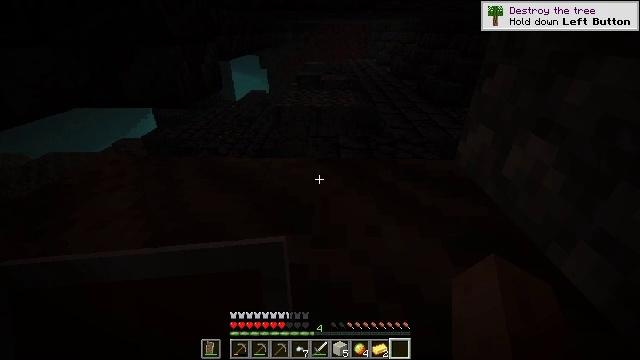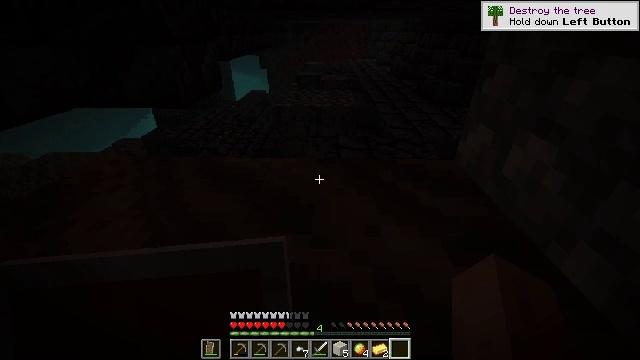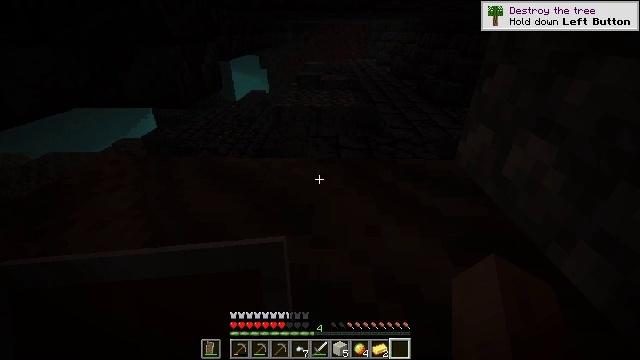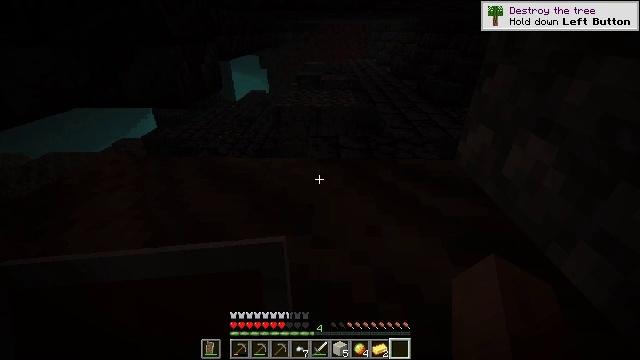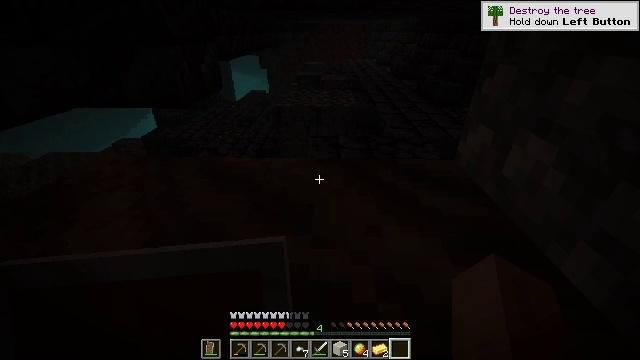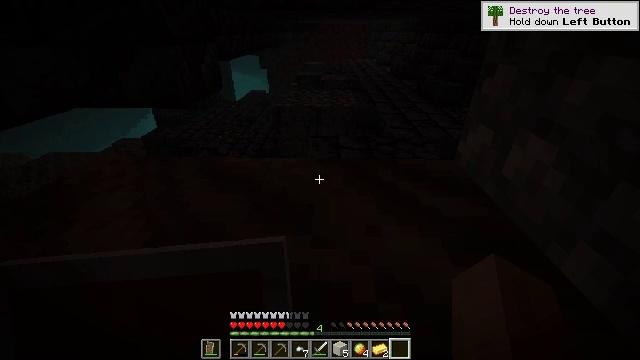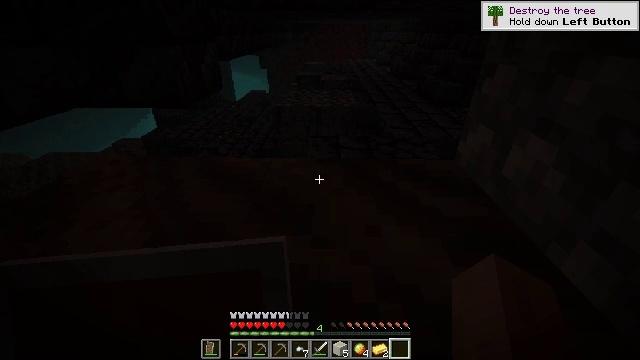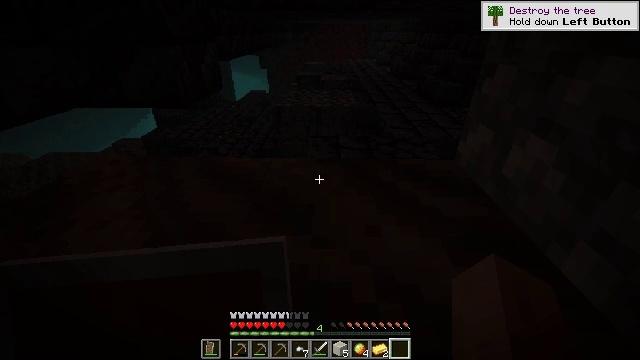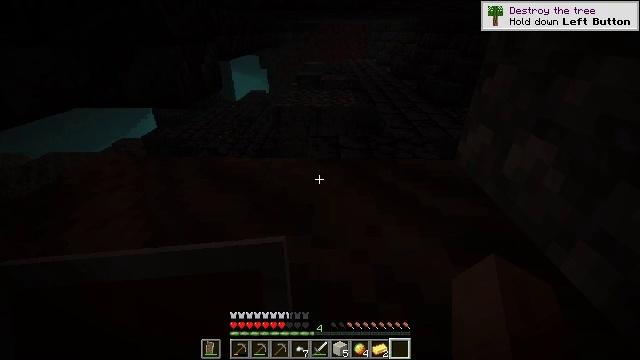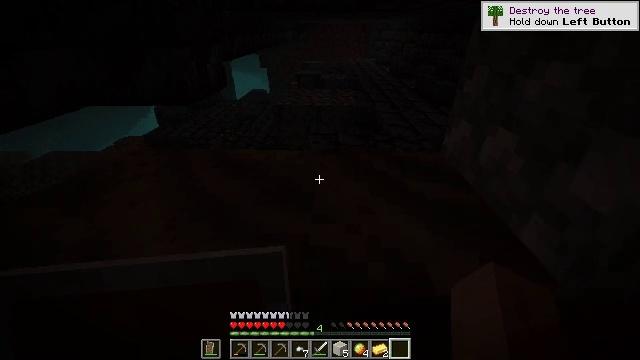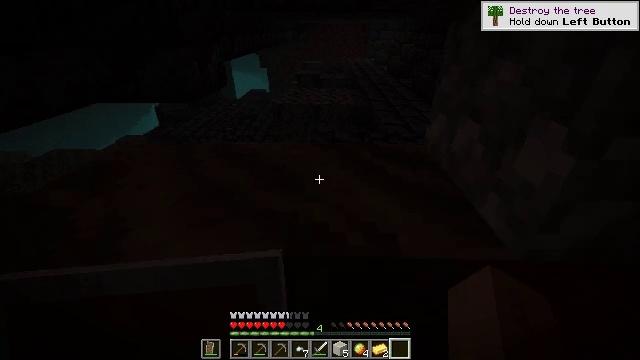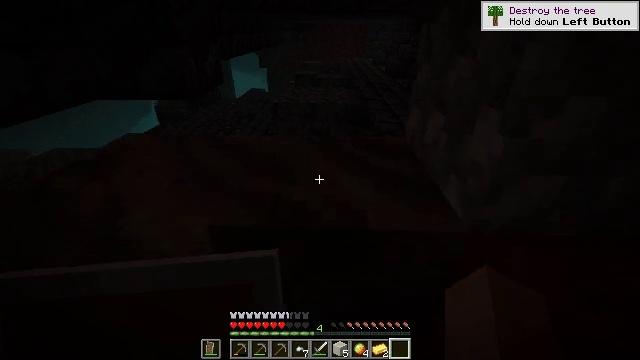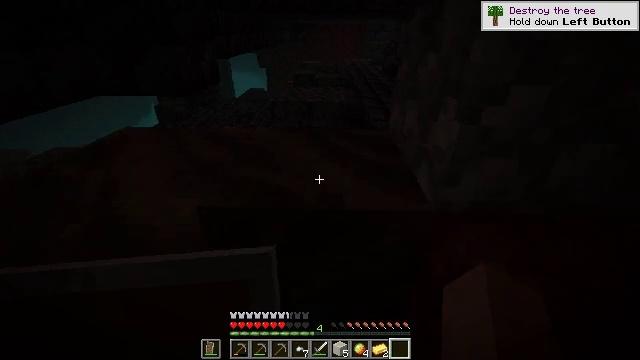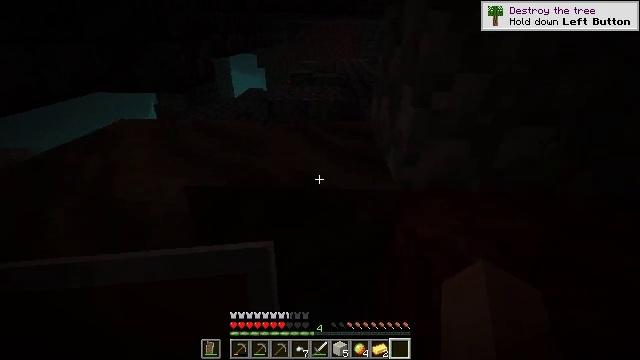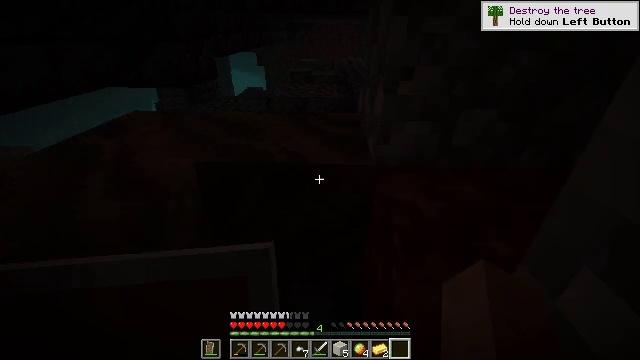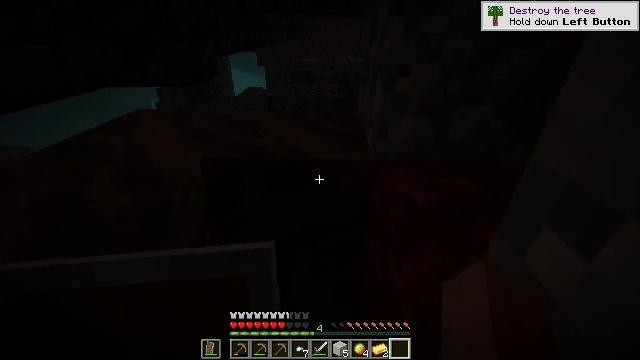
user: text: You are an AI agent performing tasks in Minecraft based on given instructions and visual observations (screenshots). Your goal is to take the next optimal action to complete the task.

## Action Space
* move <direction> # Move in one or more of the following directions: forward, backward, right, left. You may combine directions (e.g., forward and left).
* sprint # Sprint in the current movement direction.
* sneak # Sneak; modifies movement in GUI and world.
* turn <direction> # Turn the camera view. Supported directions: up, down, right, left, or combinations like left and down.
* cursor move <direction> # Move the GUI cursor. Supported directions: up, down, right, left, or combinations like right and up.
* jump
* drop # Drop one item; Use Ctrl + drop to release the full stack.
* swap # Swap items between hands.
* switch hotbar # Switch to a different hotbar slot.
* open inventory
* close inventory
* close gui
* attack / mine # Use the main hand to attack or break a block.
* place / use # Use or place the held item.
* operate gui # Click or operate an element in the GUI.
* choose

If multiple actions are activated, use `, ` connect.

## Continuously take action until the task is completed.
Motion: motion action
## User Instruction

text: Gather polished blackstone bricks.
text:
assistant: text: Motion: no_op
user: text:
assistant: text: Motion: no_op
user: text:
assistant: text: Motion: no_op
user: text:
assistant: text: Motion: no_op
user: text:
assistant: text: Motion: no_op
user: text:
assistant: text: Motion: no_op
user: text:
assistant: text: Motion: no_op
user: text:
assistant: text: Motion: move back
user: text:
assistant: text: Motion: move back
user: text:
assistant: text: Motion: move back and move right
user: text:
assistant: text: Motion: move back and move right
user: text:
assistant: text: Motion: move back and move right
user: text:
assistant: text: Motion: move back and move right
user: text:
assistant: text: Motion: move back and move right
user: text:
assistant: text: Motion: move right
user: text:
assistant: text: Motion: no_op
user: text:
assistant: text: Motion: no_op
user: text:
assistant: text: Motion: no_op
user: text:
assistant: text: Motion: no_op
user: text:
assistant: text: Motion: no_op
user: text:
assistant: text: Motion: no_op
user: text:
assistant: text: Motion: no_op
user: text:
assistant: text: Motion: no_op
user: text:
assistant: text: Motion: no_op
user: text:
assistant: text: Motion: no_op
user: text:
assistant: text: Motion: no_op
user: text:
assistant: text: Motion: turn left and down
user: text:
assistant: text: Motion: turn left and down
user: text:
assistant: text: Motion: turn left
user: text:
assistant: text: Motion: turn left